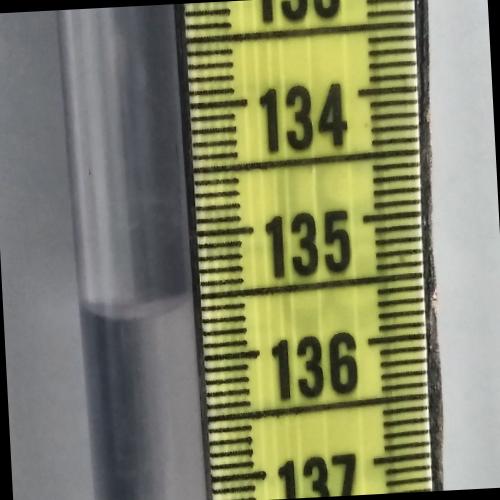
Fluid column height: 135.6 cm